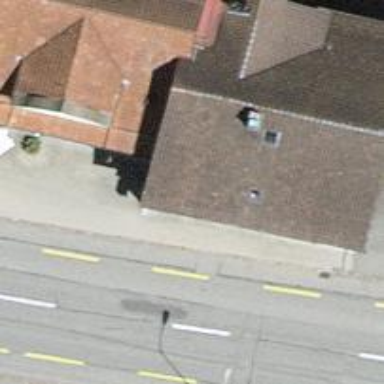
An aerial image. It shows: Bus stop with platform for public transport.